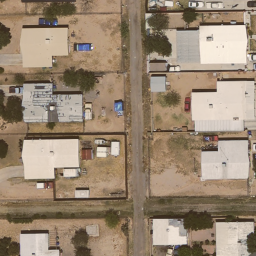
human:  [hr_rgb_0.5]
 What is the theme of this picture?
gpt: medium residential

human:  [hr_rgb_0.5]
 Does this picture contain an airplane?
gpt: no

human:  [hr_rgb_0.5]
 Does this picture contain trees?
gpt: yes

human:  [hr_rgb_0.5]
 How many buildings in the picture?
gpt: eight

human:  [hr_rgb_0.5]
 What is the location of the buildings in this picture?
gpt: left and right